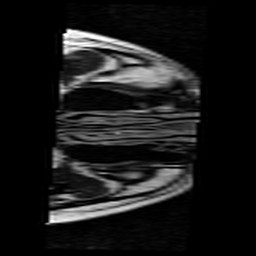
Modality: T2w
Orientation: axial
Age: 24
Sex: female
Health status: ill
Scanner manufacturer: siemens
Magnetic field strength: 3 T
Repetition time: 4.5 s
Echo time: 0.085 s